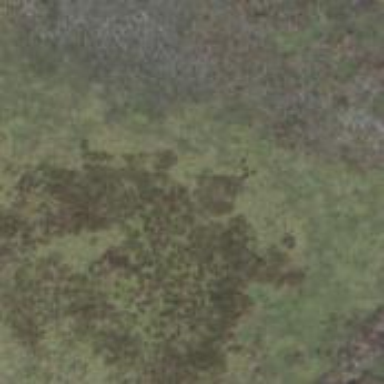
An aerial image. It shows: Marsh wetland.